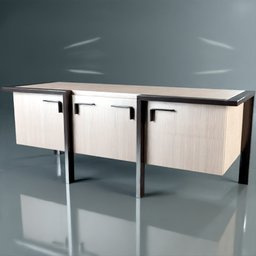
Label: furniture